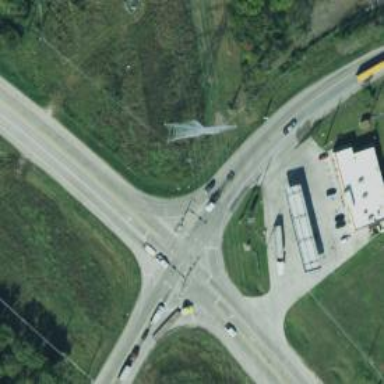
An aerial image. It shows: Secondary link road.